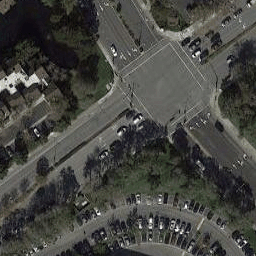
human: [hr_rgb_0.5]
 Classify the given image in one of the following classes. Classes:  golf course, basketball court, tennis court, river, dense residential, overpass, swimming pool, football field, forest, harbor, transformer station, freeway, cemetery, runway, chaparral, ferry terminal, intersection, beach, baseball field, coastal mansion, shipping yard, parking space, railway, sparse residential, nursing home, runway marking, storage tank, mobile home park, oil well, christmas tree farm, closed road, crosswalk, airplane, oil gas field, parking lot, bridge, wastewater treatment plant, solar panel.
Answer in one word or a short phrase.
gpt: intersection